Question:
How would i get my cursor to change to this loading icon when a function is called and how would i change it back to a normal cursor in javascript/jquery
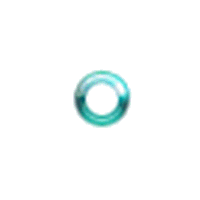
Answer: In your jQuery use:
'''
$("body").css("cursor", "progress");
'''
and then back to normal again
'''
$("body").css("cursor", "default");
'''